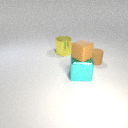
small brown rubber cube above large cyan metal cube